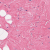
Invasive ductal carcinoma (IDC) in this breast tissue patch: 0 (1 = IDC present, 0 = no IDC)